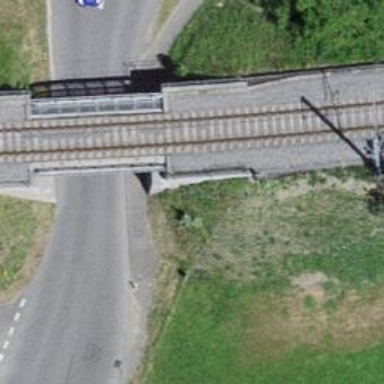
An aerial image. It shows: Railway bridge with electrified contact lines.